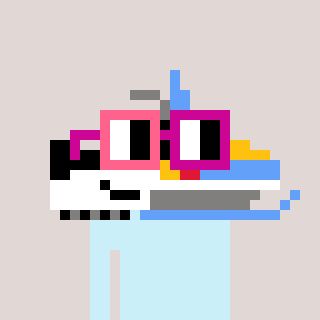
a pixel art character with square pink and red glasses, a snowmobile-shaped head and a gunk-colored body on a warm background